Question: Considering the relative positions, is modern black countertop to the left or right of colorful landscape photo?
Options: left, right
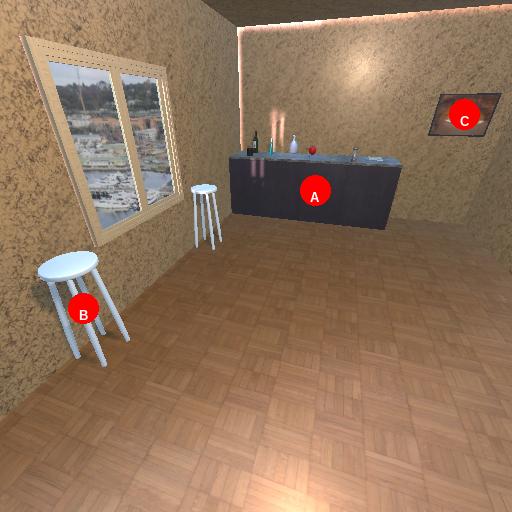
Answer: left